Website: crate-barrel
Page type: billing-address
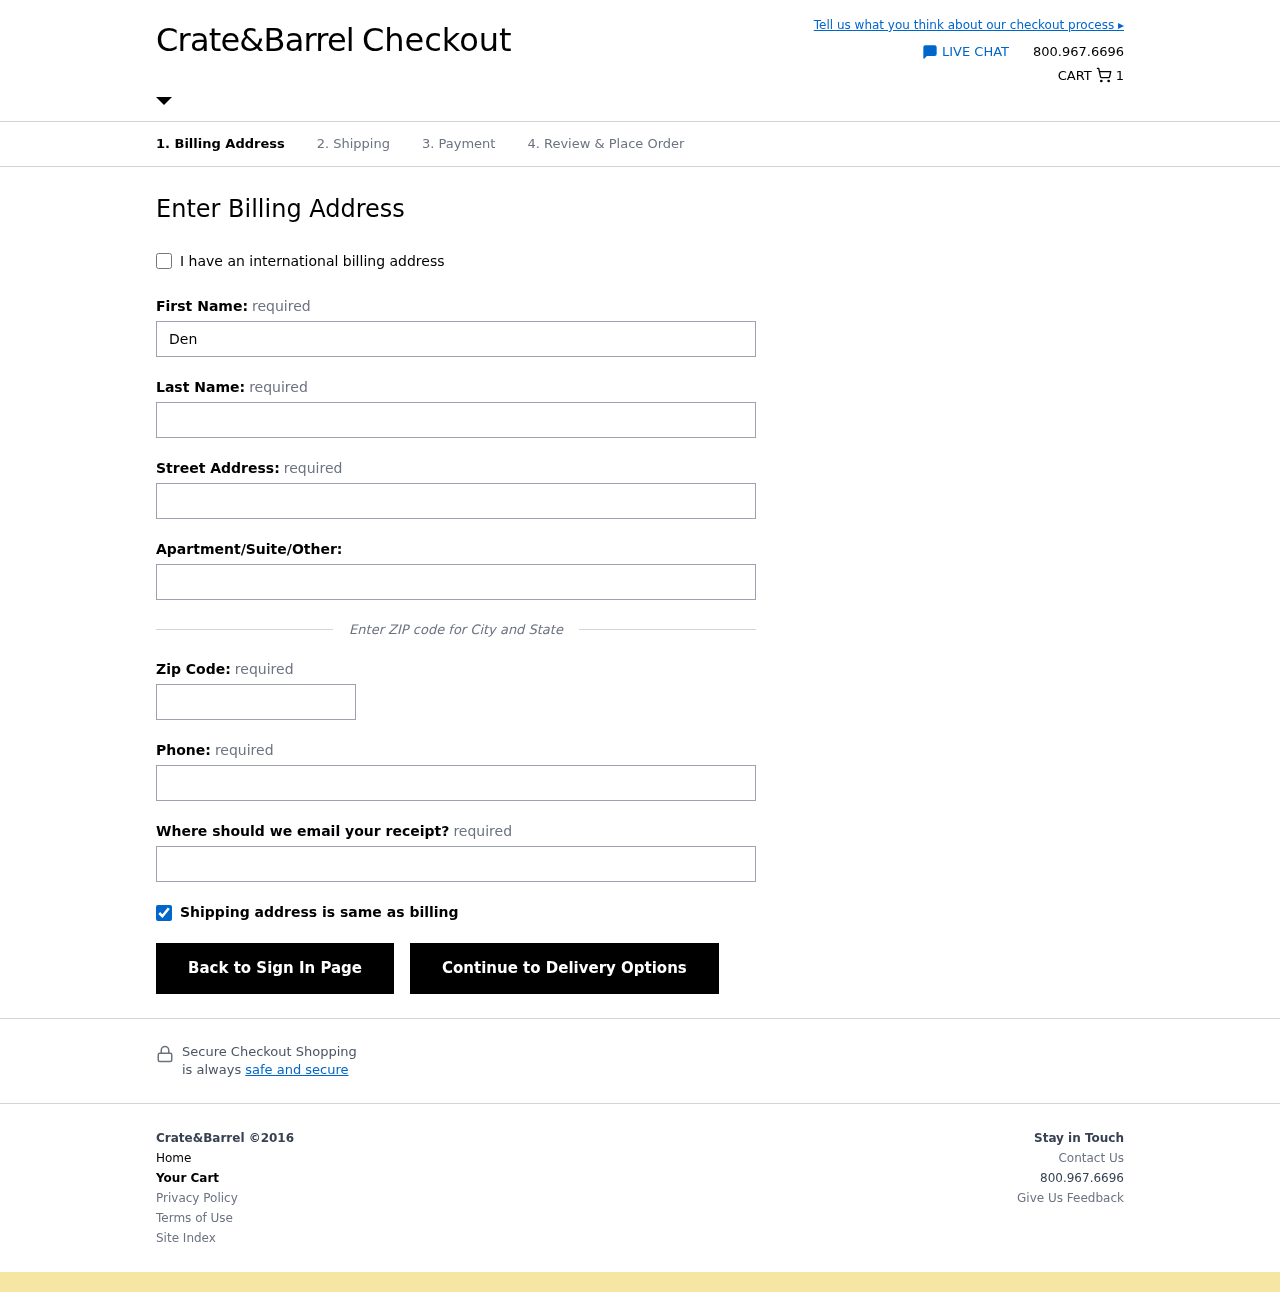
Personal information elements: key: PII_EMAIL
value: dennis.grant@hotmail.com
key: PII_FIRSTNAME
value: Dennis
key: PII_LASTNAME
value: Grant
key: PII_PHONE
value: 8188193635
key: PII_POSTCODE
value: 43099
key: PII_STREET
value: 3042 Elizabeth Divide
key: PII_STREET2
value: Suite 382
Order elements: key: ORDER_NUM_ITEMS
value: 1